Interaction volume radius: 10 \u00c5
Interaction volume height: 25 \u00c5
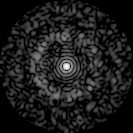
Disorder parameter: 0.8304